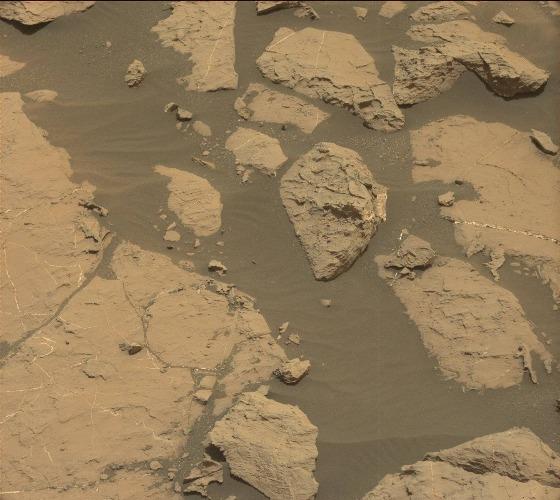
Terrain classes present: Bedrock, Gravel / Sand / Soil, Rock, Shadow